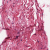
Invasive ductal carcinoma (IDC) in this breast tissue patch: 0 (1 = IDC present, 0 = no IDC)